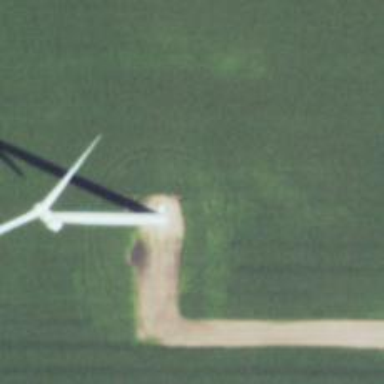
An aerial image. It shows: Wind generator with horizontal axis. The generator is wind turbine.